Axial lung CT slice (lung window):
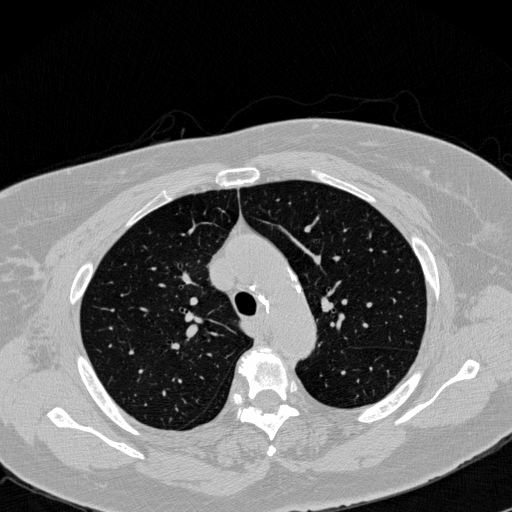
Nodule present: no